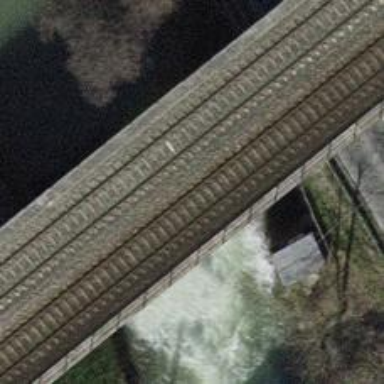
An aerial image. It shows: Weir in waterway.